Question: How do I get rid of the gray background in the image below? I am referring to the background appearing behind the title "MergeLayout". Basically I want to set my own background there, like a header background. Also is there a way to set a footer background? If not can I at least stretch the bridge image to fill the entire screen?

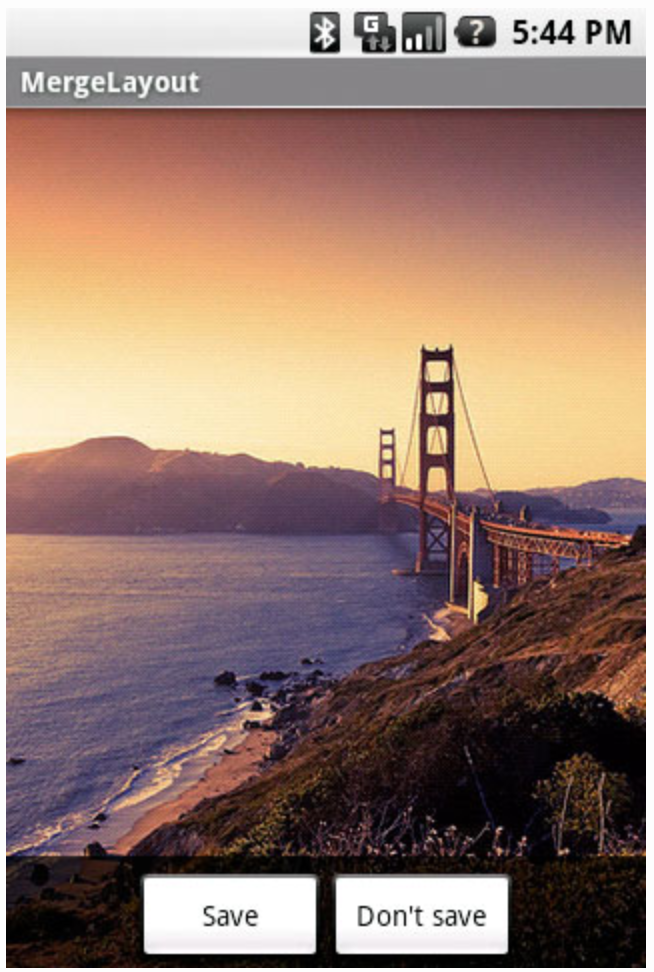
Answer: possible Solutions
1. To place your own design instead of grey bar you can create your custom title bar. see the example here
2. Or you can remove the title bar using the following in manifest android:theme="@android:style/Theme.NoTitleBar"
3. If you wan to show the title over the image you can simply use a FrameLayout where put a textview over Image.